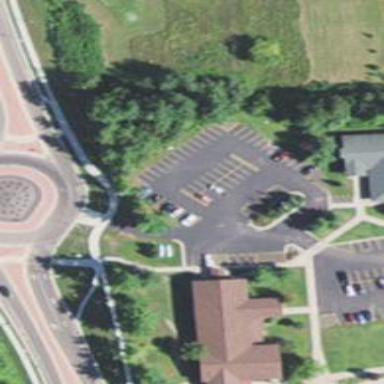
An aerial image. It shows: Parking area with surface.